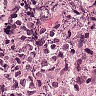
Metastatic tissue present: no